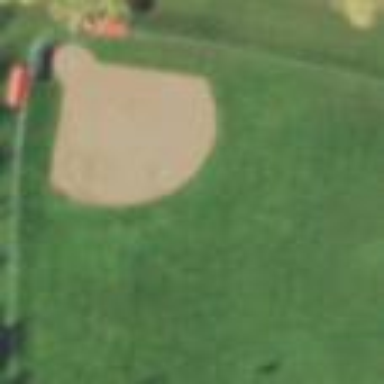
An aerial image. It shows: Baseball pitch for leisure and sports activities.